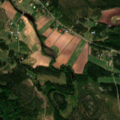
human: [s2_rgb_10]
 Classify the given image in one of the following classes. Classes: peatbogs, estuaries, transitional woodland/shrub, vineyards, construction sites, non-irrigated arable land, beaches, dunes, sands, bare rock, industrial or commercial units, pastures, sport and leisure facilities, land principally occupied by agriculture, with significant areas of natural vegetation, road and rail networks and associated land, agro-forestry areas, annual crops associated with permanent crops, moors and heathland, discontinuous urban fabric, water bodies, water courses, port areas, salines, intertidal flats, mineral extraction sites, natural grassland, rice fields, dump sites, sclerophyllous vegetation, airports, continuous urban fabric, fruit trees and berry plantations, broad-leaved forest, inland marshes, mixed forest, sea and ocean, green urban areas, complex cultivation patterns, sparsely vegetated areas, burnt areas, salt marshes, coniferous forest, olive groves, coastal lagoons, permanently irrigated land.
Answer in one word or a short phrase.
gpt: land principally occupied by agriculture, with significant areas of natural vegetation, coniferous forest, mixed forest, transitional woodland/shrub